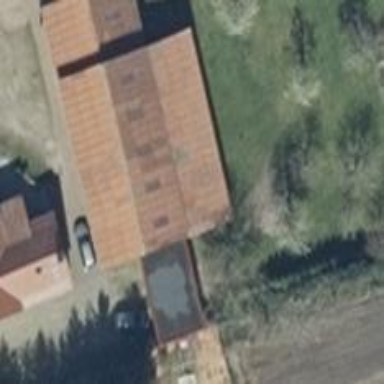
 where the roof is oriented along the structure."